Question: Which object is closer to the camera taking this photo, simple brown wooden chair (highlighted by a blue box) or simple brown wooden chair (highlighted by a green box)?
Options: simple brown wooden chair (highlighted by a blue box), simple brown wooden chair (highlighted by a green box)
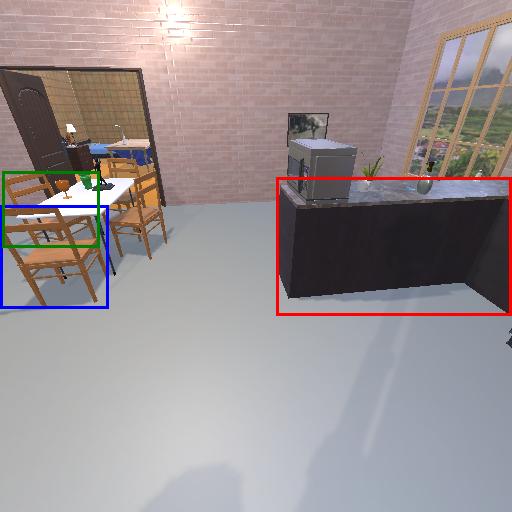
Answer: simple brown wooden chair (highlighted by a blue box)